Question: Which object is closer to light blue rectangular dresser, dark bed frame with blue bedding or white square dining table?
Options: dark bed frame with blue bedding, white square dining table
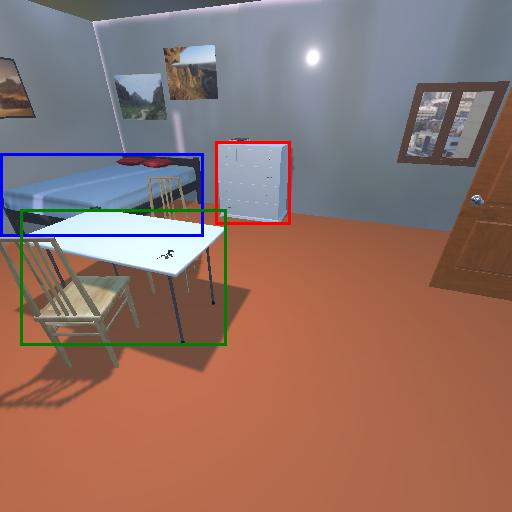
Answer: dark bed frame with blue bedding